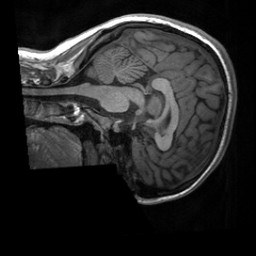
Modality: T1w
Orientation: sagittal
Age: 21
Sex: female
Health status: healthy
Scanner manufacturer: siemens
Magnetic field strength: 3 T
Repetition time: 2 s
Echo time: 0.00232 s